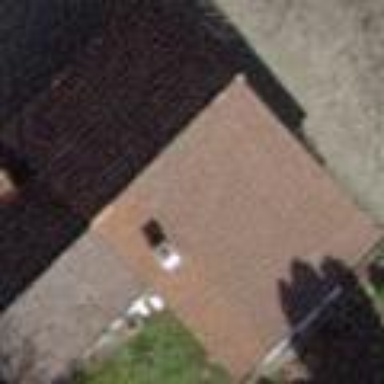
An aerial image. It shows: Shed building.